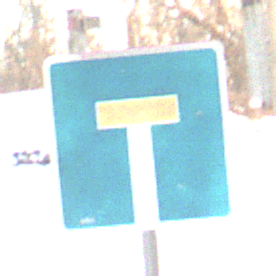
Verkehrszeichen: Sackgasse
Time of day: MorningAfternoon
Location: Roofed (Suburban)
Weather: PartlyCloudy
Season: Winter
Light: Natural